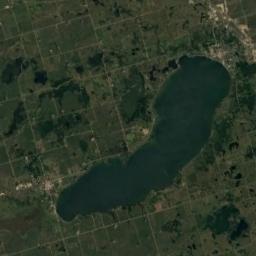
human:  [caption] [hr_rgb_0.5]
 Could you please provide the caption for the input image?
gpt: The two lakes are of the same color .

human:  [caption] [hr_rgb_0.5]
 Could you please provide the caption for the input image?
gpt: The lake lies in farmland and the water is deep green .

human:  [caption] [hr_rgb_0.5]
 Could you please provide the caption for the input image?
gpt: There are many roads around the lake .

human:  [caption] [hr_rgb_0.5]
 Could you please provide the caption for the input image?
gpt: On the ground with lush green vegetation, There is a curved strip-shaped blue lake with some small lakes next to it .

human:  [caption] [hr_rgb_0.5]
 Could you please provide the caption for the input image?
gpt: There are many green farmlands around the lake .